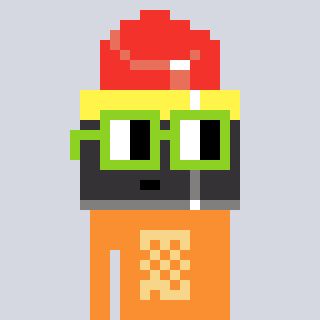
a pixel art character with square light green glasses, a lipstick-shaped head and a orange-colored body on a cool background